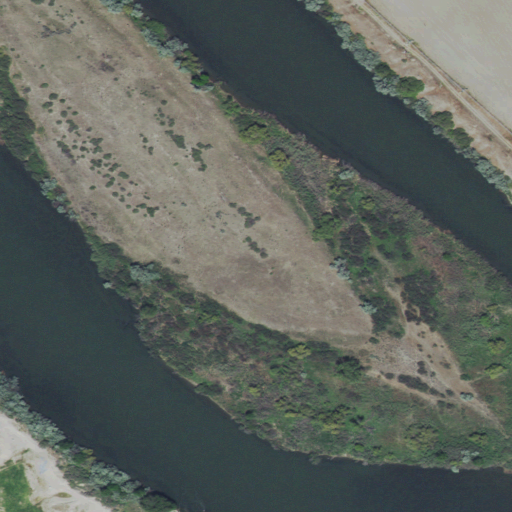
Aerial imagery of island in Idaho named Dredge Island containing grassland, open water, herbaceous wetlands, cultivated crops, shrub, and woody wetlands